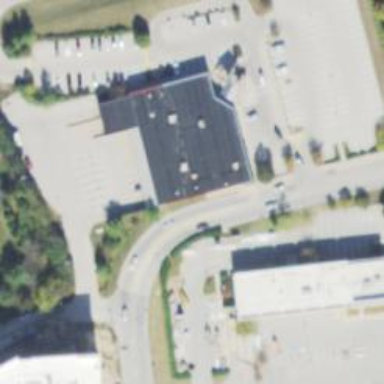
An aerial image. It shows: Post office building.